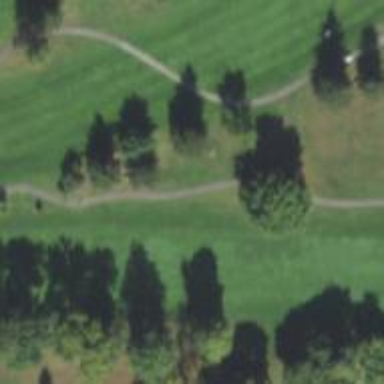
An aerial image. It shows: Golf cartpath that is also road path.